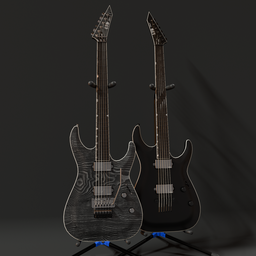
Label: electronics